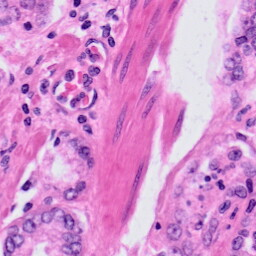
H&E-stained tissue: Prostate